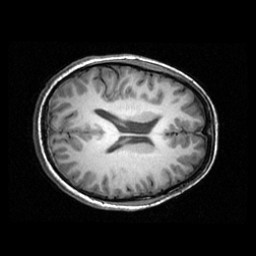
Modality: T1w
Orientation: axial
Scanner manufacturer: ge
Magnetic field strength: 3 T
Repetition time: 0.009036 s
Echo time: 0.00184 s